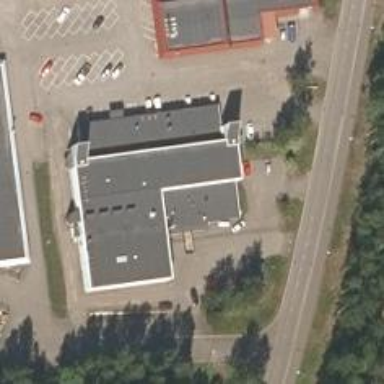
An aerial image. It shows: Clinic building offering healthcare services.